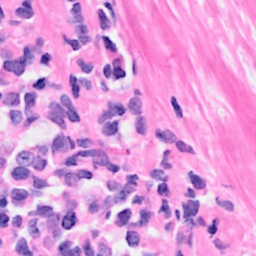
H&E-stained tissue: Breast